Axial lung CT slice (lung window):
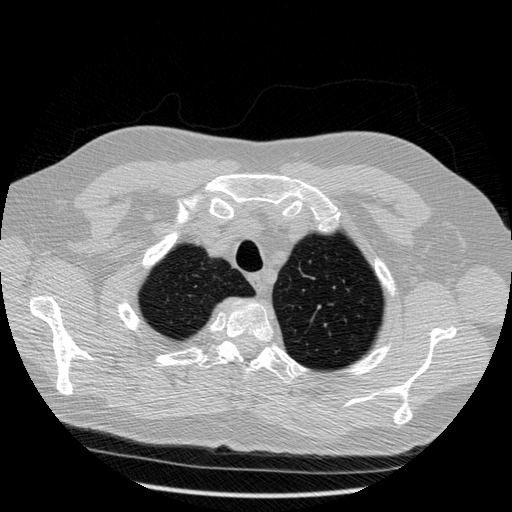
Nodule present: no